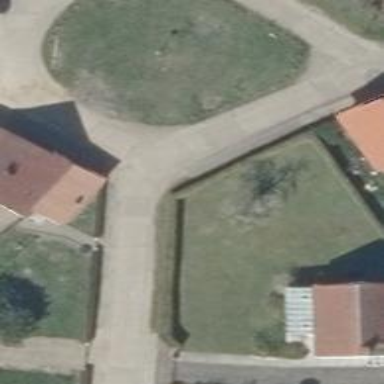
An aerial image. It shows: Residential road with paved surface leading to roundabout.